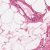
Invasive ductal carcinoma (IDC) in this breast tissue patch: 0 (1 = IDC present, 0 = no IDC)